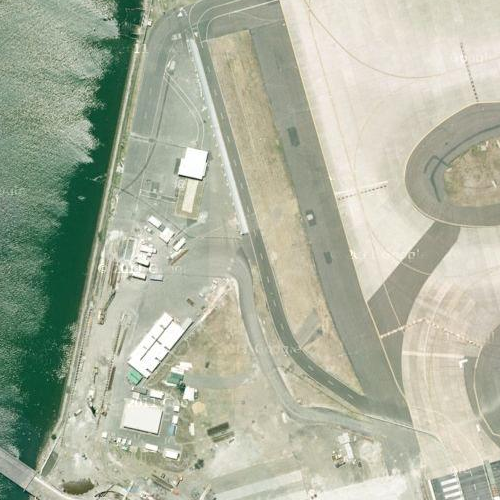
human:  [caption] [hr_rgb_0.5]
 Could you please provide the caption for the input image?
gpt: Some curved ruwnays with many marking lines on it while some lawns beside .

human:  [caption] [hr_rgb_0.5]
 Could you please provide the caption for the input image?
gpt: Some curving runways with some marking lines on it while some lawns beside .

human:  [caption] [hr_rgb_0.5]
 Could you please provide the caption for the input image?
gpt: There are some curved runways with many marking lines on it while some lawns beside .

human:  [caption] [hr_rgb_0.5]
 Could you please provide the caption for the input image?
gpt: There are some marking lines on the runways while some lawns beside .

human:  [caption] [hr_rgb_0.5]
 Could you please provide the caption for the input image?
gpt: Some marking lines are on the runways while some lawns beside .